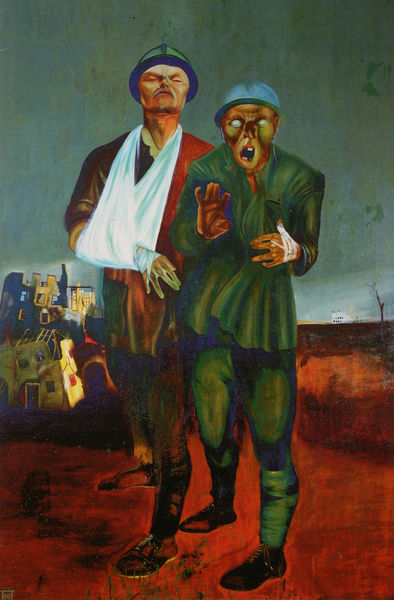
Titel: Die Behinderten des Krieges
Künstler: Jurij Pimenow
Standort: St. Petersburg
Institution: Russisches Museum
Schlagwörter: baum, blau, hand, himmel, mann, weiß, gelb, grün, landschaft, menschen, stadt, braun, finger, grau, hintergrund, hüte, mund, männer, nase, orange, schwarz, ölbild, haus, rot, expressionismus, bart, dix, gesichter, hose, jacke, mützen, augen, falten, schädel, gesten, hände, signatur, erde, häuser, boden, auge, zwei, schuhe, modern, figuren, krieg, soldaten, neue sachlichkeit, ruine, blind, verletzt, verletzte, furcht, schrecken, helm, anklage, helme, zähne, wams, verband, verletzung, verwundet, schrei, baumstumpf, grotesk, neue, armbinde